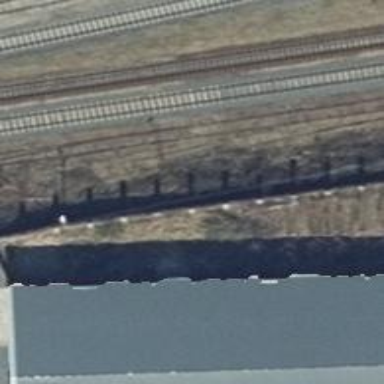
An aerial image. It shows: Disused railway spur line.